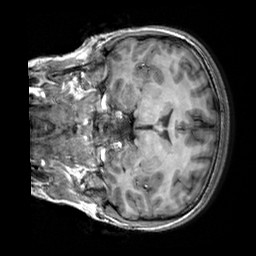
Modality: T1w
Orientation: coronal
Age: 24
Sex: female
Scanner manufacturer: siemens
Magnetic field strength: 3 T
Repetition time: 2.3 s
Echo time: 0.00303 s